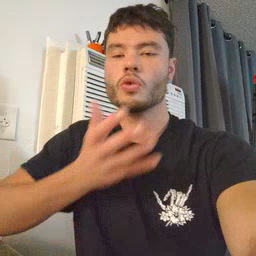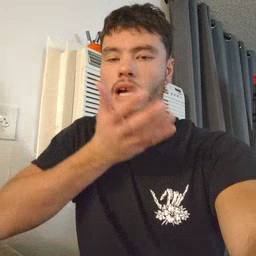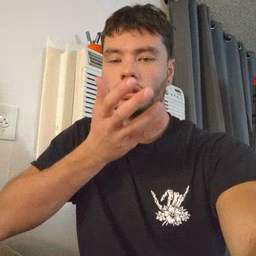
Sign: grass